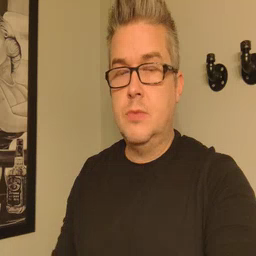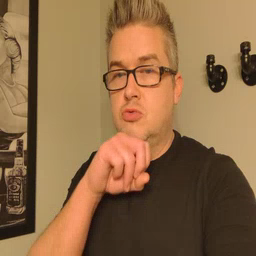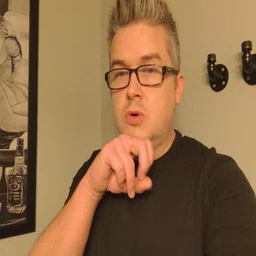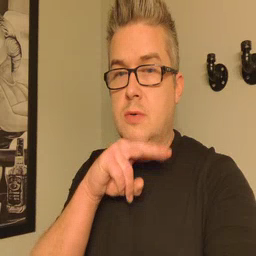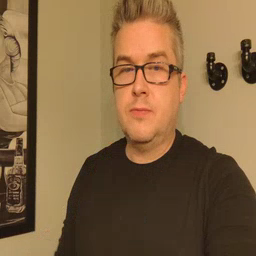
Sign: frog